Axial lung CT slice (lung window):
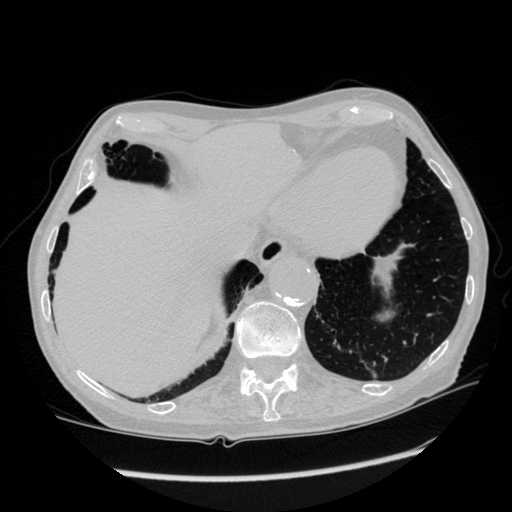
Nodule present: no